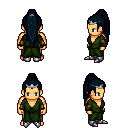
a pixel art fantasy rpg character, male body template, human, tanned skin, green robe, robe skirt, raven extra-long topknot hairstyle, silver tiara, cloth bracers, metal boots, four views (front, back, left, right), 2x2 character sprite sheet, small pixel art, hard edges, no anti-aliasing